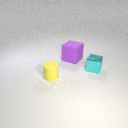
small cyan metal cube to the right of small yellow rubber cylinder